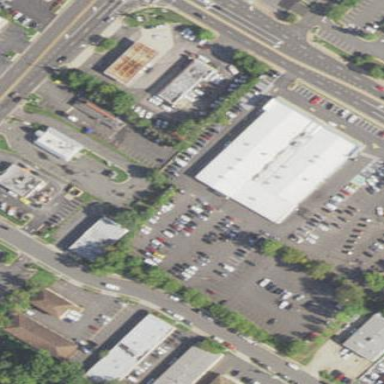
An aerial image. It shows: Car shop building.